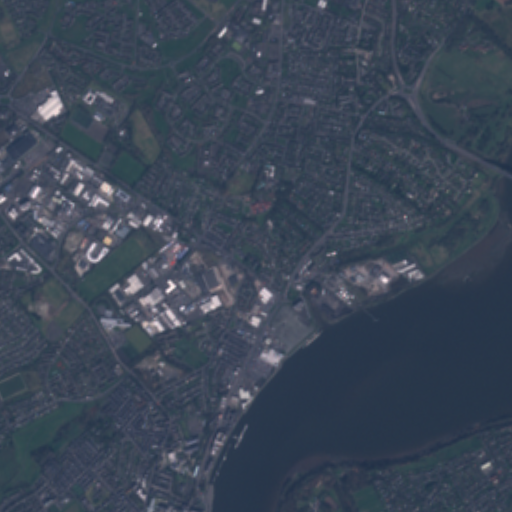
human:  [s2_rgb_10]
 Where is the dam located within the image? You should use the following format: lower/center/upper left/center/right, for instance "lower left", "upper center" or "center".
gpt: The dam is located in the lower left of the image.
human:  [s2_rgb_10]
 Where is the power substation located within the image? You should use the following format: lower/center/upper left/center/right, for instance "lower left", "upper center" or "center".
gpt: The power substation is located in the upper left of the image.
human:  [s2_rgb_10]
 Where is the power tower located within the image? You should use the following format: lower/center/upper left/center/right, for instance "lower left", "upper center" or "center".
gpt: The power tower is located in the upper left of the image.
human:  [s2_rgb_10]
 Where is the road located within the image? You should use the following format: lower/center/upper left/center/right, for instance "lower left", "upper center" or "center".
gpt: There is no road in the image.